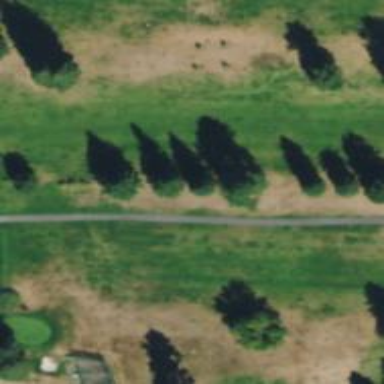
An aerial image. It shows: Path used for both walking and golf.